Question: I want to plot the lines between the data points on my linear regression and the line of best fit. Looking to create the grey lines in the attached image.

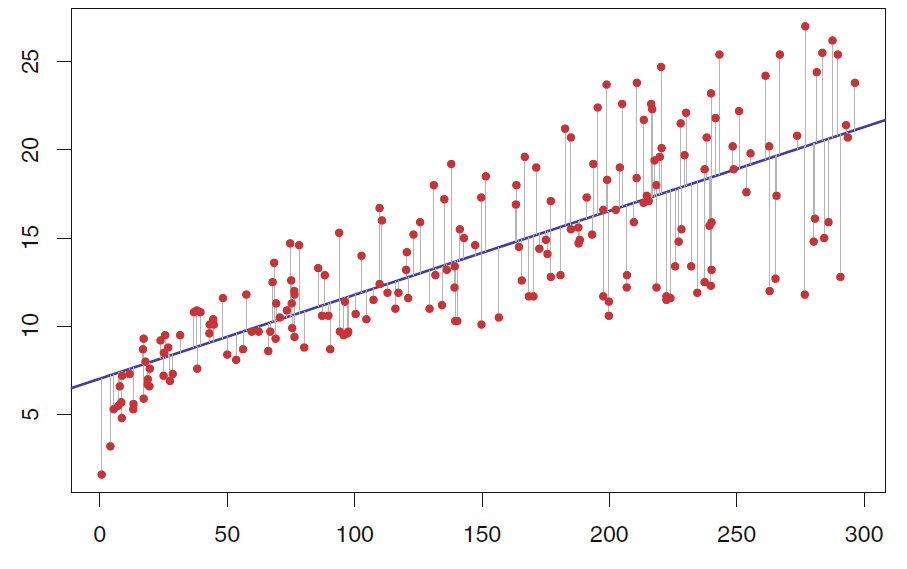
Answer: Here is a minimal working example.
In summary, the points are a 'scatter', the fit line is computed with <URL>.
'''
import numpy as np
import matplotlib.pyplot as plt
# random data
n = 100
np.random.seed(0)
X = np.random.uniform(0,10,size=n)
noise = np.random.normal(0,2,size=n)
Y = X*2+1+noise
# setting up plot
ax = plt.subplot()
ax.scatter(X, Y, c='r', zorder=2)
# computing and plotting fit line
a, b = np.polyfit(X, Y, 1)
xs = np.linspace(0,10)
ax.plot(xs, a*xs+b, c='k', lw=2)
# computing and plotting grey lines
from matplotlib import collections as mc
lines = [[(i,j), (i,i*a+b)] for i,j in zip(X,Y)]
lc = mc.LineCollection(lines, colors='grey', linewidths=1, zorder=1)
ax.add_collection(lc)
'''
Output:
<URL>